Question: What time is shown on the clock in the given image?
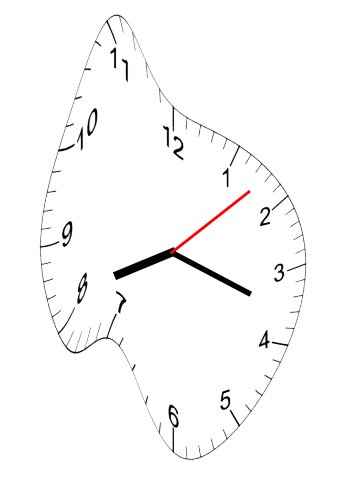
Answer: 08:18:08